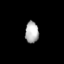
Tissue: lung
Cell type: Endothelial cells
Senescence score: 0.6888
Nuclear area (px): 285
Mean DAPI intensity: 175.8